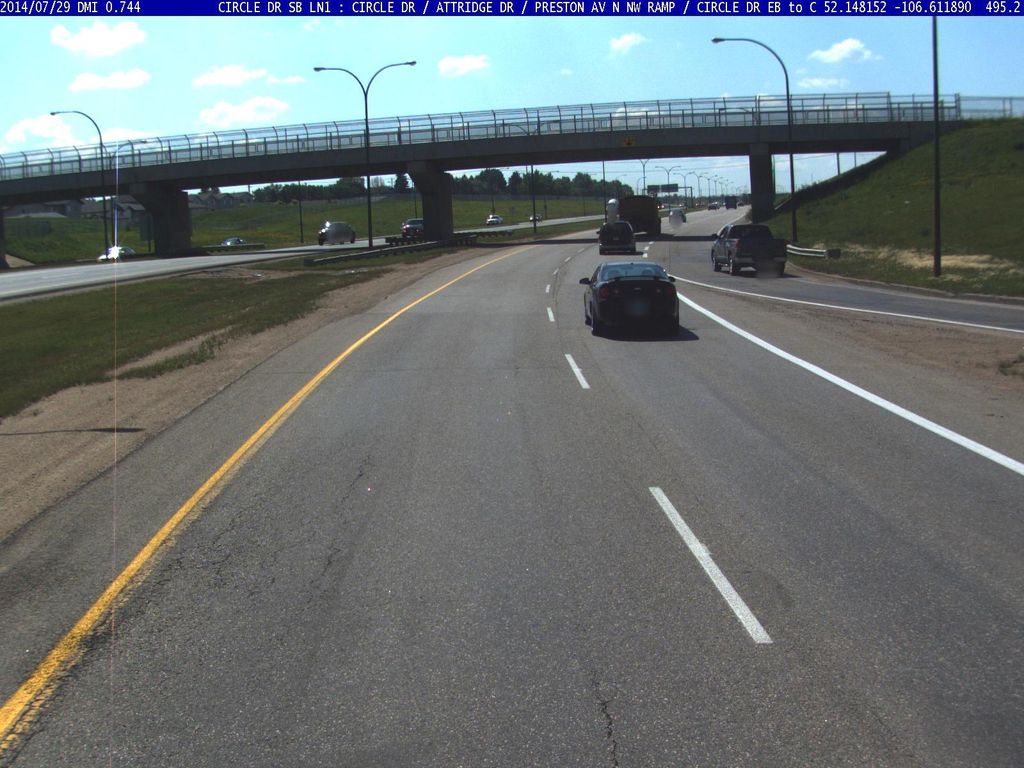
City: saskatoon